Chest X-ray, PA view. Patient: 53 years old, sex F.
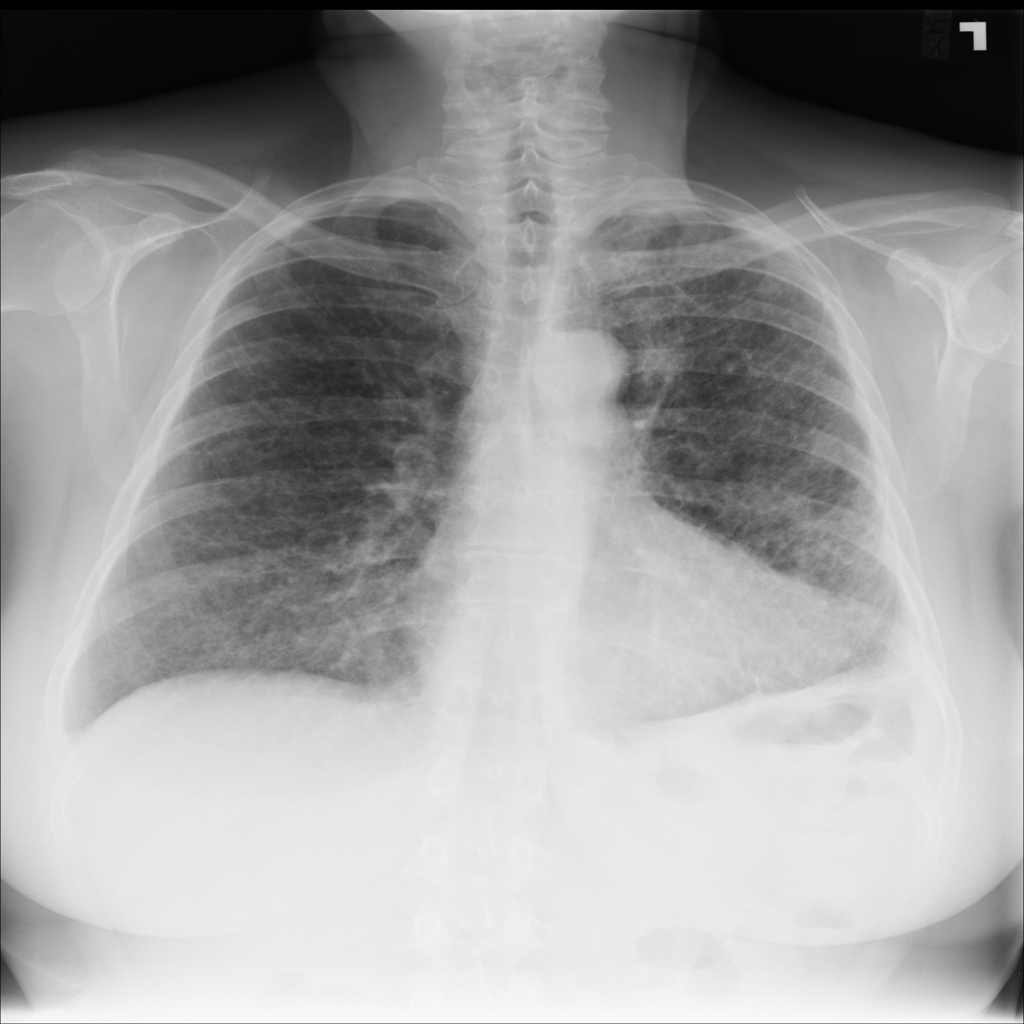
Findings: No Finding